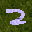
Label: 2